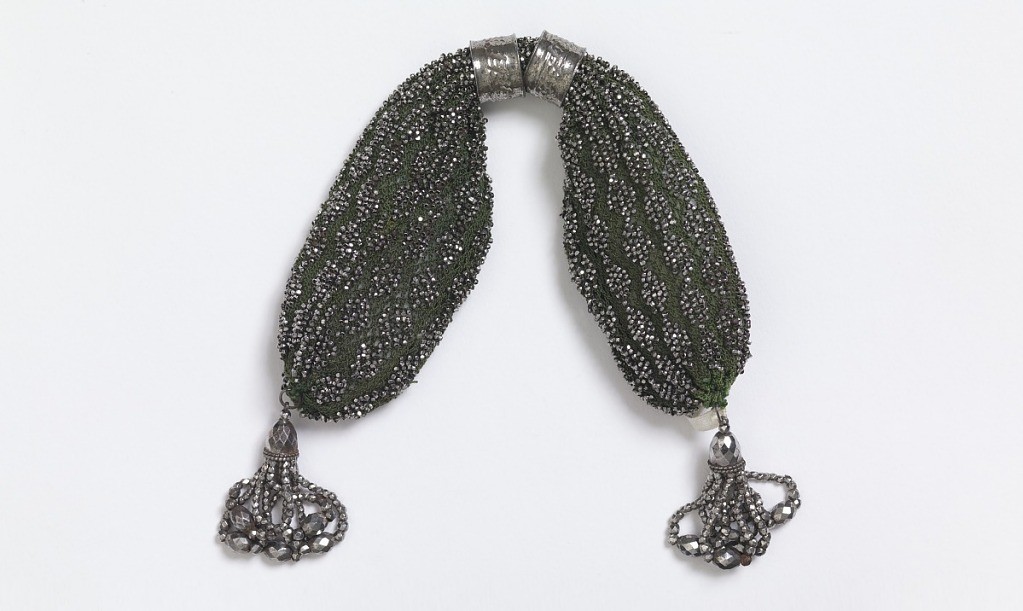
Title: Miser's purse
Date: early 19th century
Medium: silk, metal Technique: crocheted
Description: Crocheted dark green silk ornamented with cut steel beads in lengthwise pattern of diamond bars.  Two steel rings control side closing; at either end are tassels of steel beads and drops.